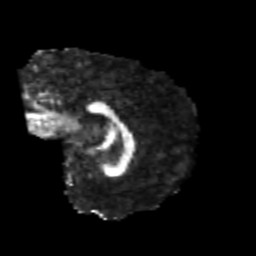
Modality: FA
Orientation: sagittal
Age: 25
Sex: female
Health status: healthy
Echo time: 0.074 s